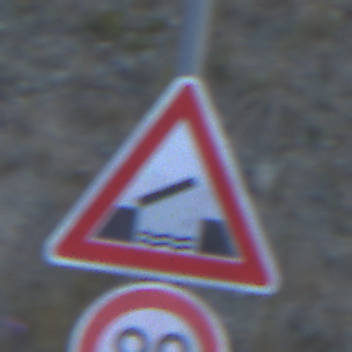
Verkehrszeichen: BeweglicheBruecke
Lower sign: Geschwindigkeit80
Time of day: SunriseSunset
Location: Outdoor (RoadRail)
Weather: Clear
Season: NotSpecified
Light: Natural